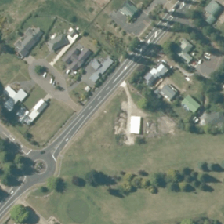
Land cover: urban_build_up